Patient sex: M
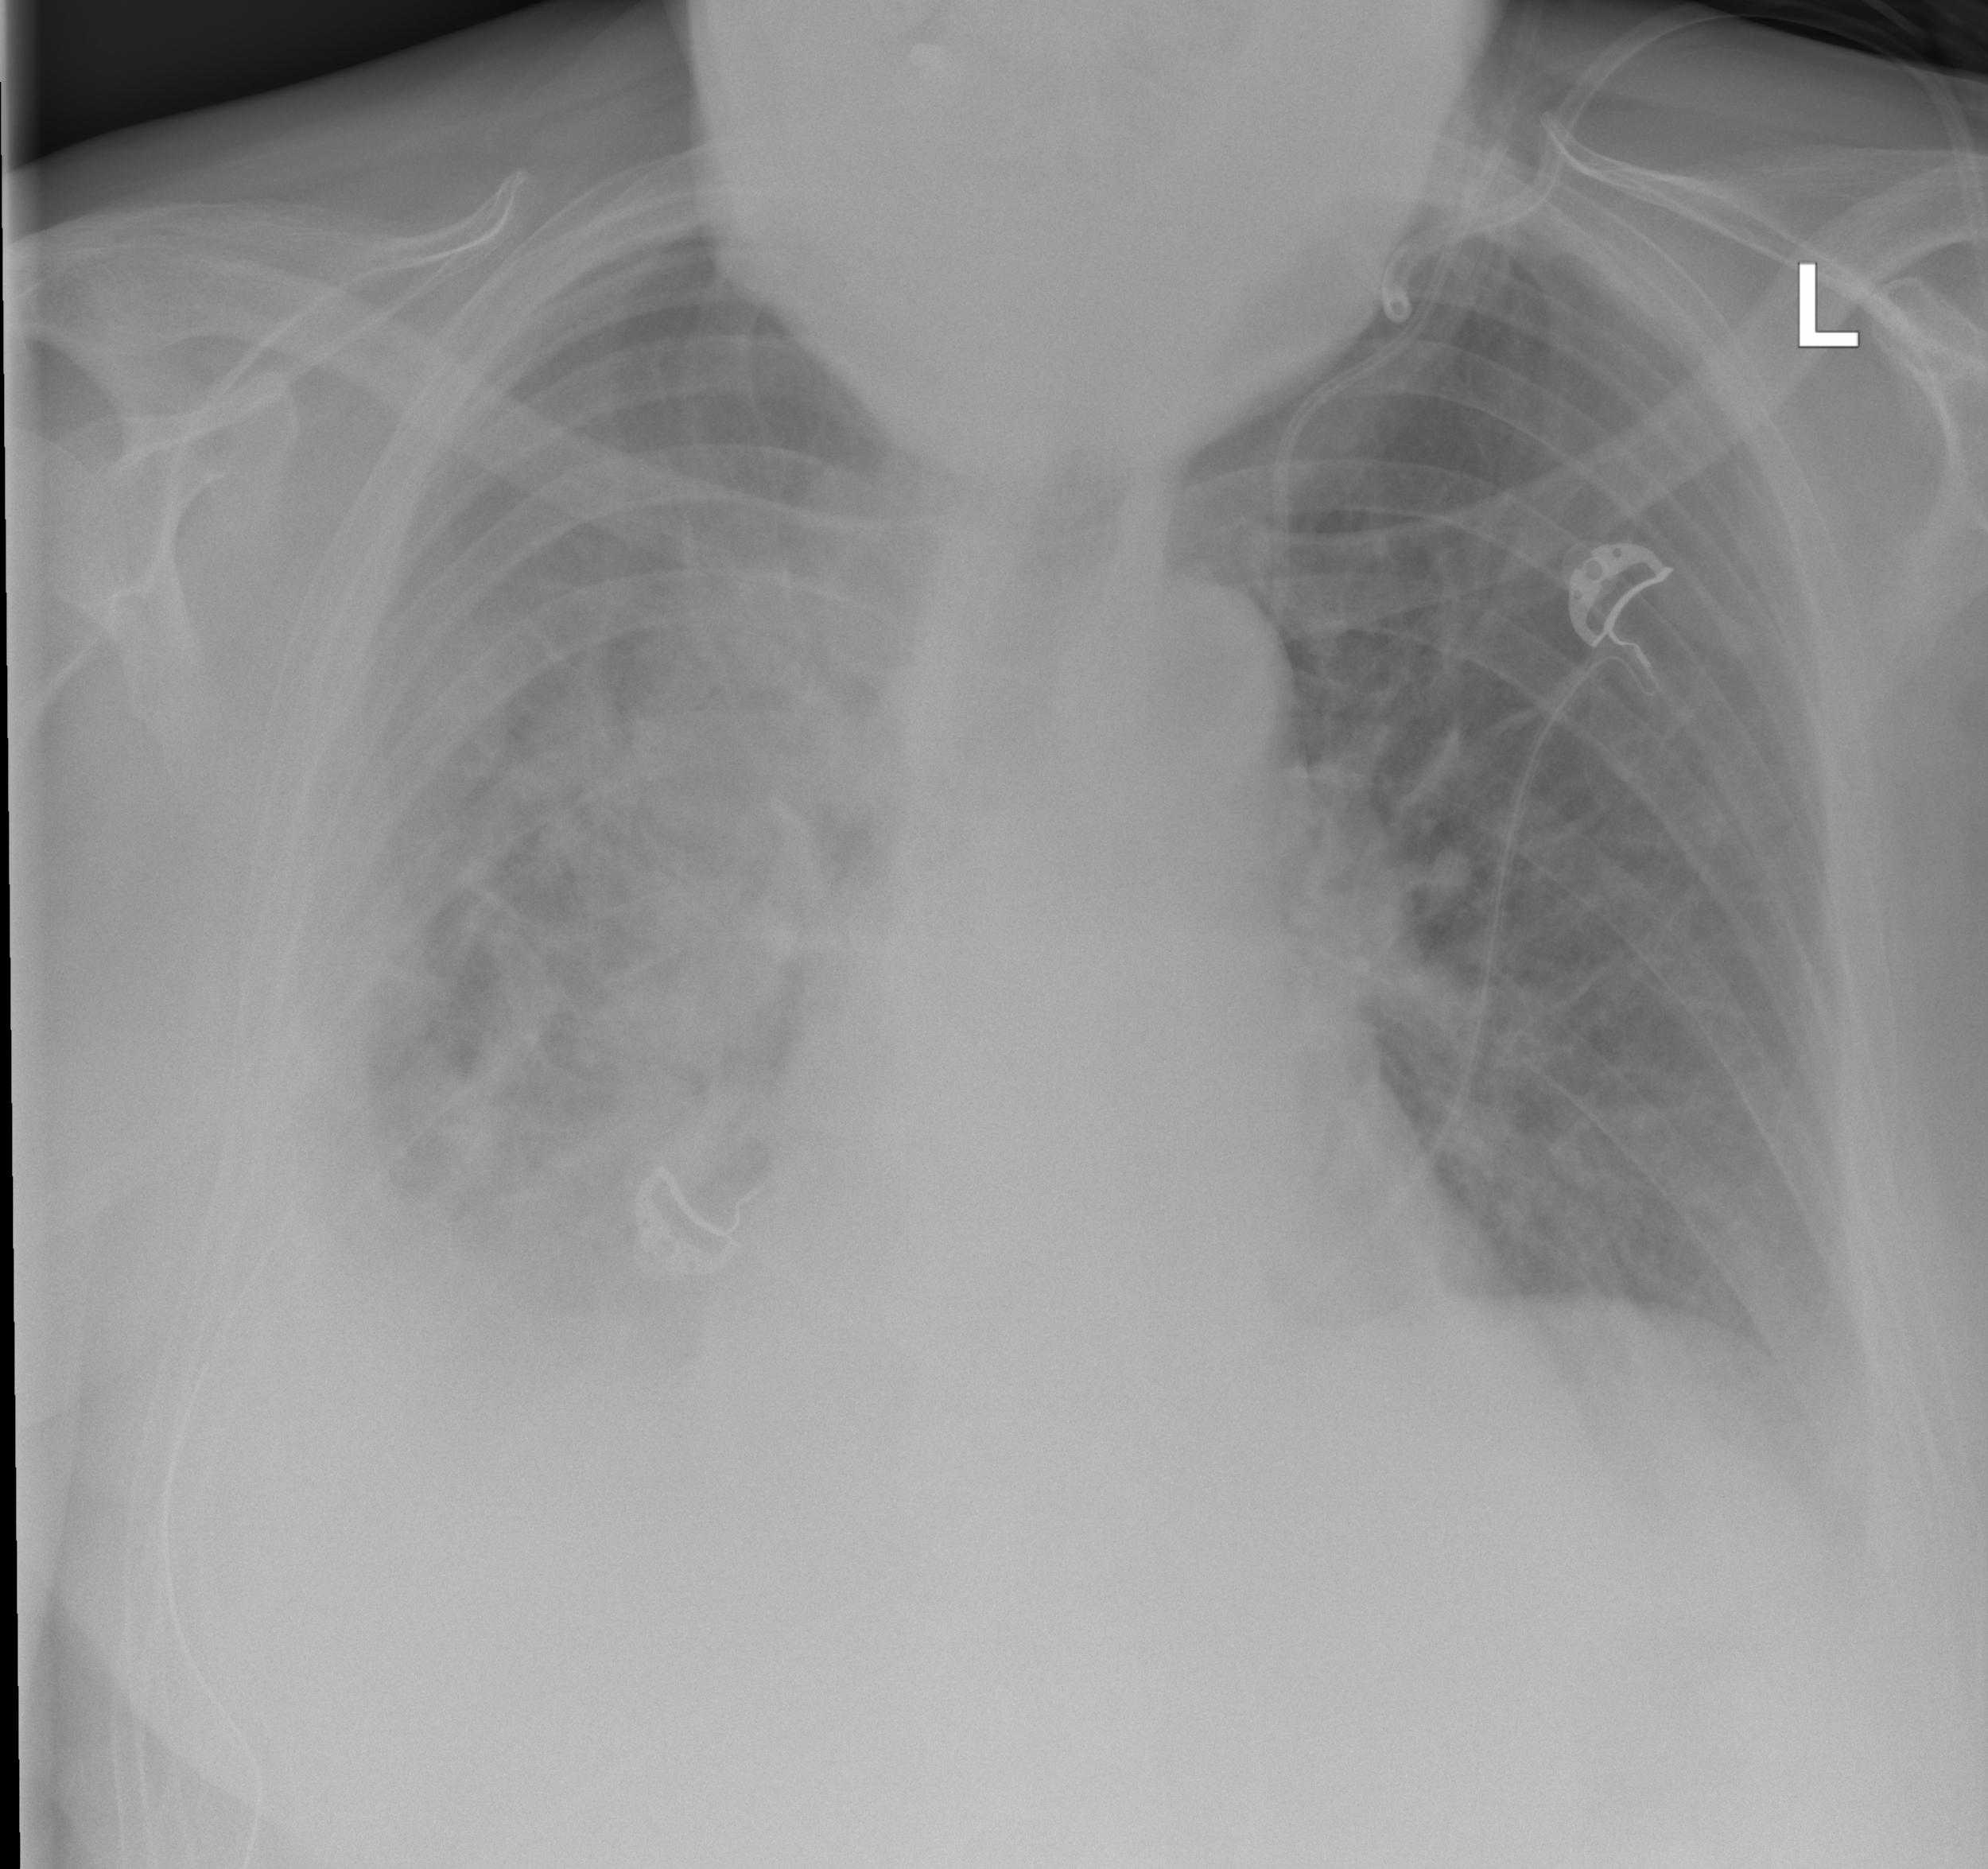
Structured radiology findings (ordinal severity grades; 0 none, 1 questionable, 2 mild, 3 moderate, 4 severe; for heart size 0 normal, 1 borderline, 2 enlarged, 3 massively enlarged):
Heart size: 1
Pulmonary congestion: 2
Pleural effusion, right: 3
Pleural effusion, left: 0
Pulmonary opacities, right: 3
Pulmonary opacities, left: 0
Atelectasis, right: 3
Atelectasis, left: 2